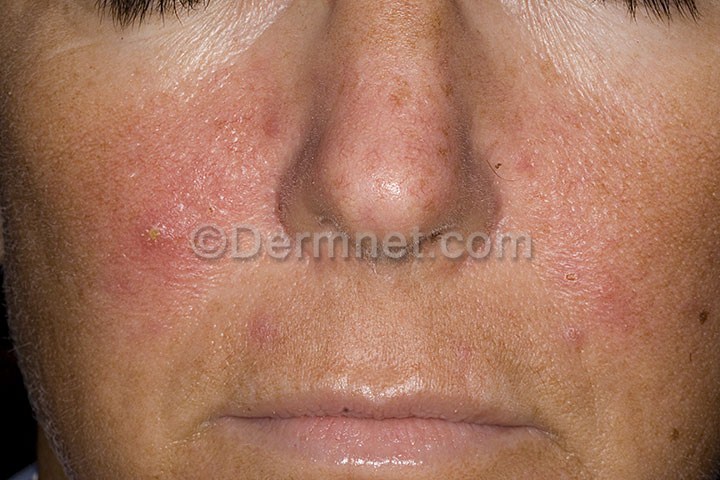
Disease: Acne and Rosacea Photos